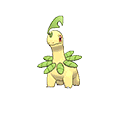
Pok\u00e9mon: bayleef